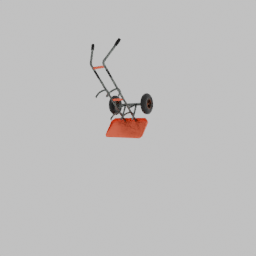
Label: mechanical